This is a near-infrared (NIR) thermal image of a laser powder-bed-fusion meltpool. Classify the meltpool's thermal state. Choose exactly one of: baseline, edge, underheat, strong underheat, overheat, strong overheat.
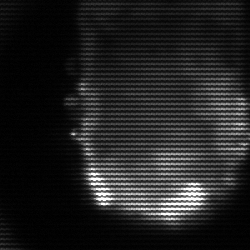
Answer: baseline